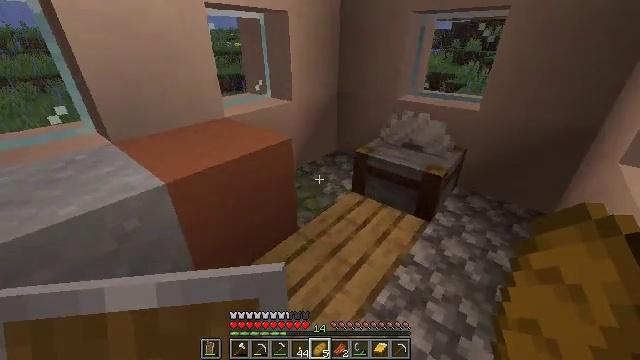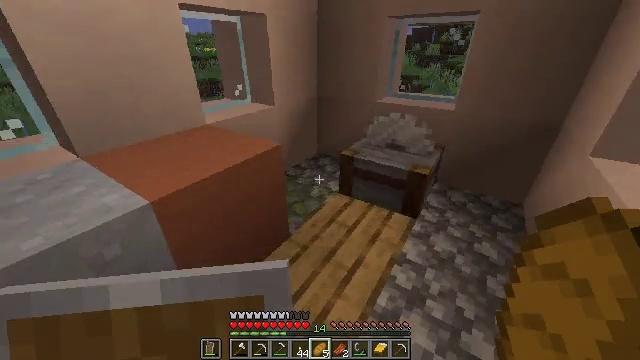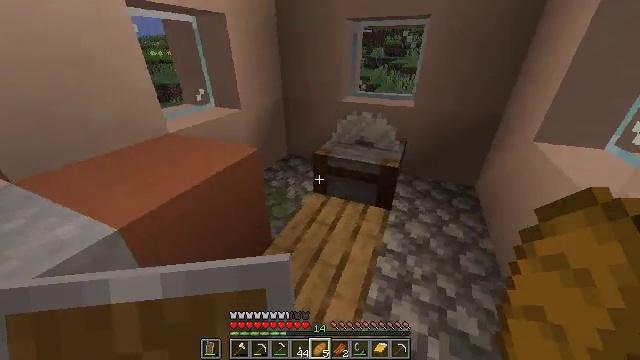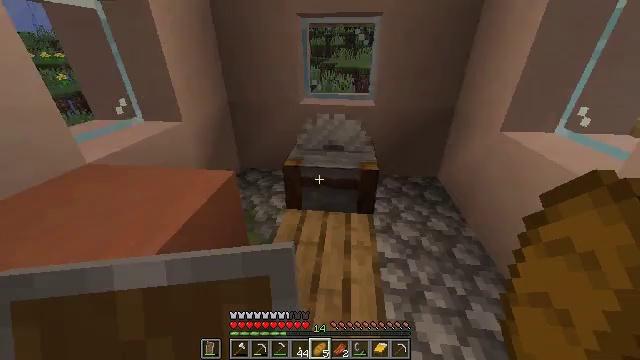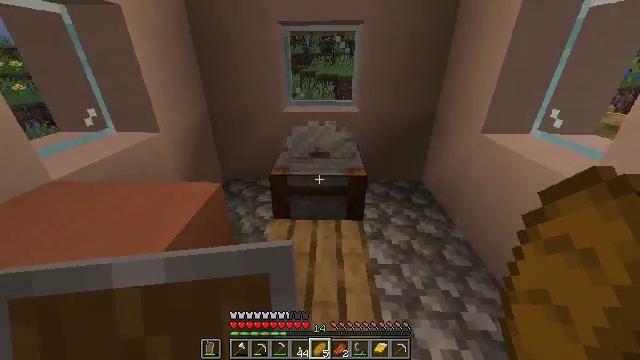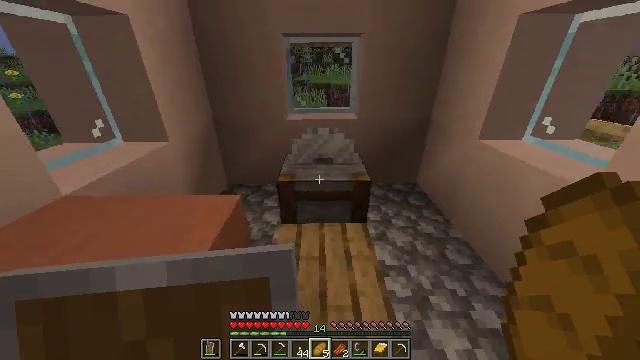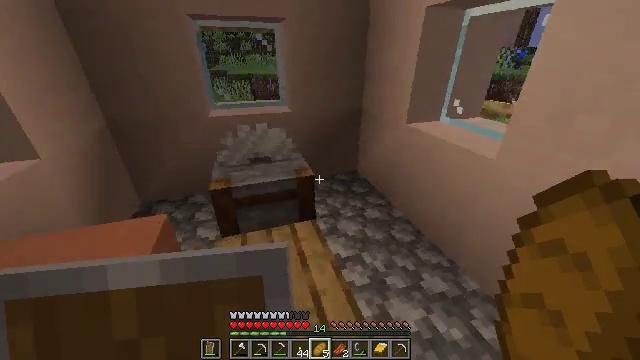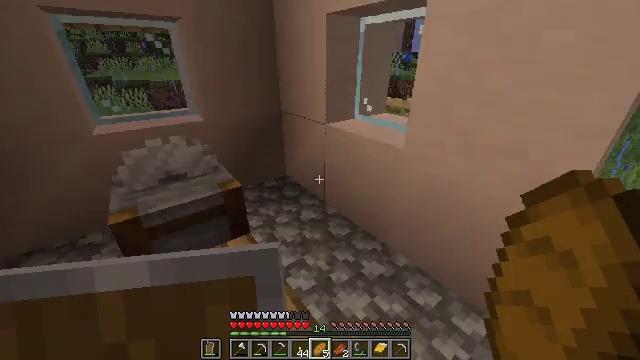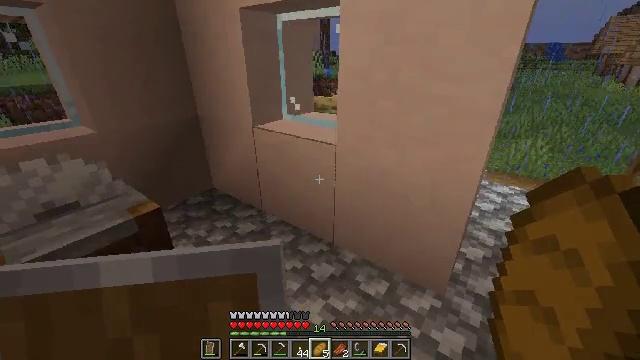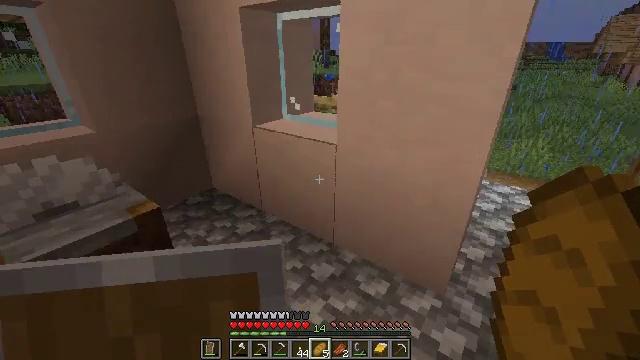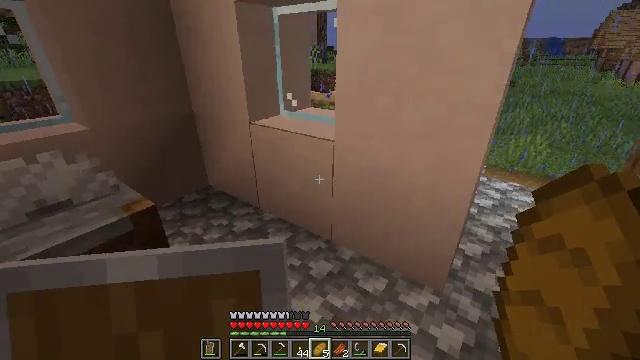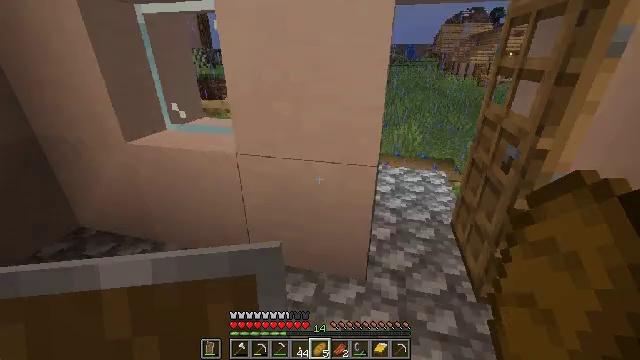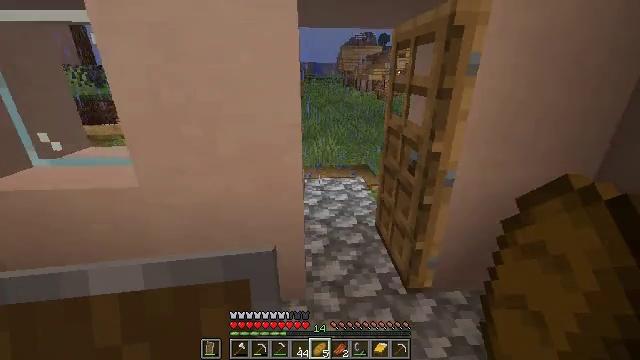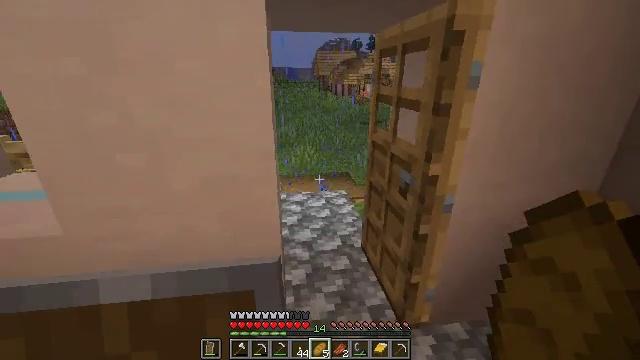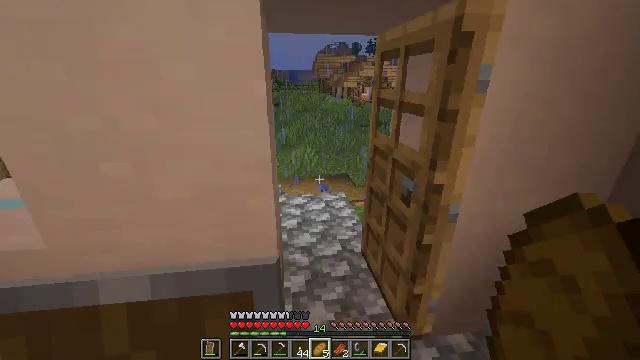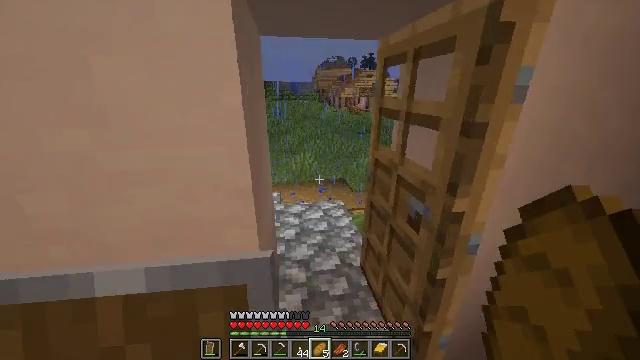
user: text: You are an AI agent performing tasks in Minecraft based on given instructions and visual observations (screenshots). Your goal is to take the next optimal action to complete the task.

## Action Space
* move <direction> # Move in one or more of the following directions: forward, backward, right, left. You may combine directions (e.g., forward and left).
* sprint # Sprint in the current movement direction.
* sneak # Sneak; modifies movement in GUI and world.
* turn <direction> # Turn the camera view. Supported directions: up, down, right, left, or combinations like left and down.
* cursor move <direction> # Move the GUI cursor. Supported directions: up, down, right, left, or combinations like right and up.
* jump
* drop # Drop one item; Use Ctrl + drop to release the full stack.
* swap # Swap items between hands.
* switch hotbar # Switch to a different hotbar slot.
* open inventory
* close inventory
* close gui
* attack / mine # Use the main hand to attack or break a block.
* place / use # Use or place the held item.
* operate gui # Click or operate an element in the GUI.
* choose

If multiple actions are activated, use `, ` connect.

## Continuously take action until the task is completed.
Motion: motion action
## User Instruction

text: Left click on the stonecutter to break it.
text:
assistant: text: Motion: move forward and move left, sprint, turn right
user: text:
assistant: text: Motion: move forward and move left, sprint, turn right
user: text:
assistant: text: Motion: move forward and move left, sprint, turn right
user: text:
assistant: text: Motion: turn right and up
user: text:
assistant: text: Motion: turn right
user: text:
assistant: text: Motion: turn right
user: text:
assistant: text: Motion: turn right and up
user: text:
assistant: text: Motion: turn right
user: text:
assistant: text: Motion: no_op
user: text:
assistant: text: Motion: no_op
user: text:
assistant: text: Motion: move forward, turn right
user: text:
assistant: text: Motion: move forward, turn right and up
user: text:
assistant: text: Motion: move forward, sprint, turn right and up
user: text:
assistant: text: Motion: move forward, sprint
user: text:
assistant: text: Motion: move forward, sprint
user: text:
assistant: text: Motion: move forward, sprint, turn left
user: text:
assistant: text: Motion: move forward, sprint, turn left and down
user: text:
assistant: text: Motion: turn left and down
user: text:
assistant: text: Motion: turn left
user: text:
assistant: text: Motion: turn left, switch to hotbar 2
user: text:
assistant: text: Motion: turn left, switch to hotbar 2
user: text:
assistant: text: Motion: turn left, switch to hotbar 2
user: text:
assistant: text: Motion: turn left and down
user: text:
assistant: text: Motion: attack / mine
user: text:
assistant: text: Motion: turn left and down, attack / mine
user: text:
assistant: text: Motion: turn left, attack / mine
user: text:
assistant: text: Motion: attack / mine
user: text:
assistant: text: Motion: turn right and up, attack / mine
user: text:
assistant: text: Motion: attack / mine
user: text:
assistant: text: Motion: attack / mine